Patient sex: M
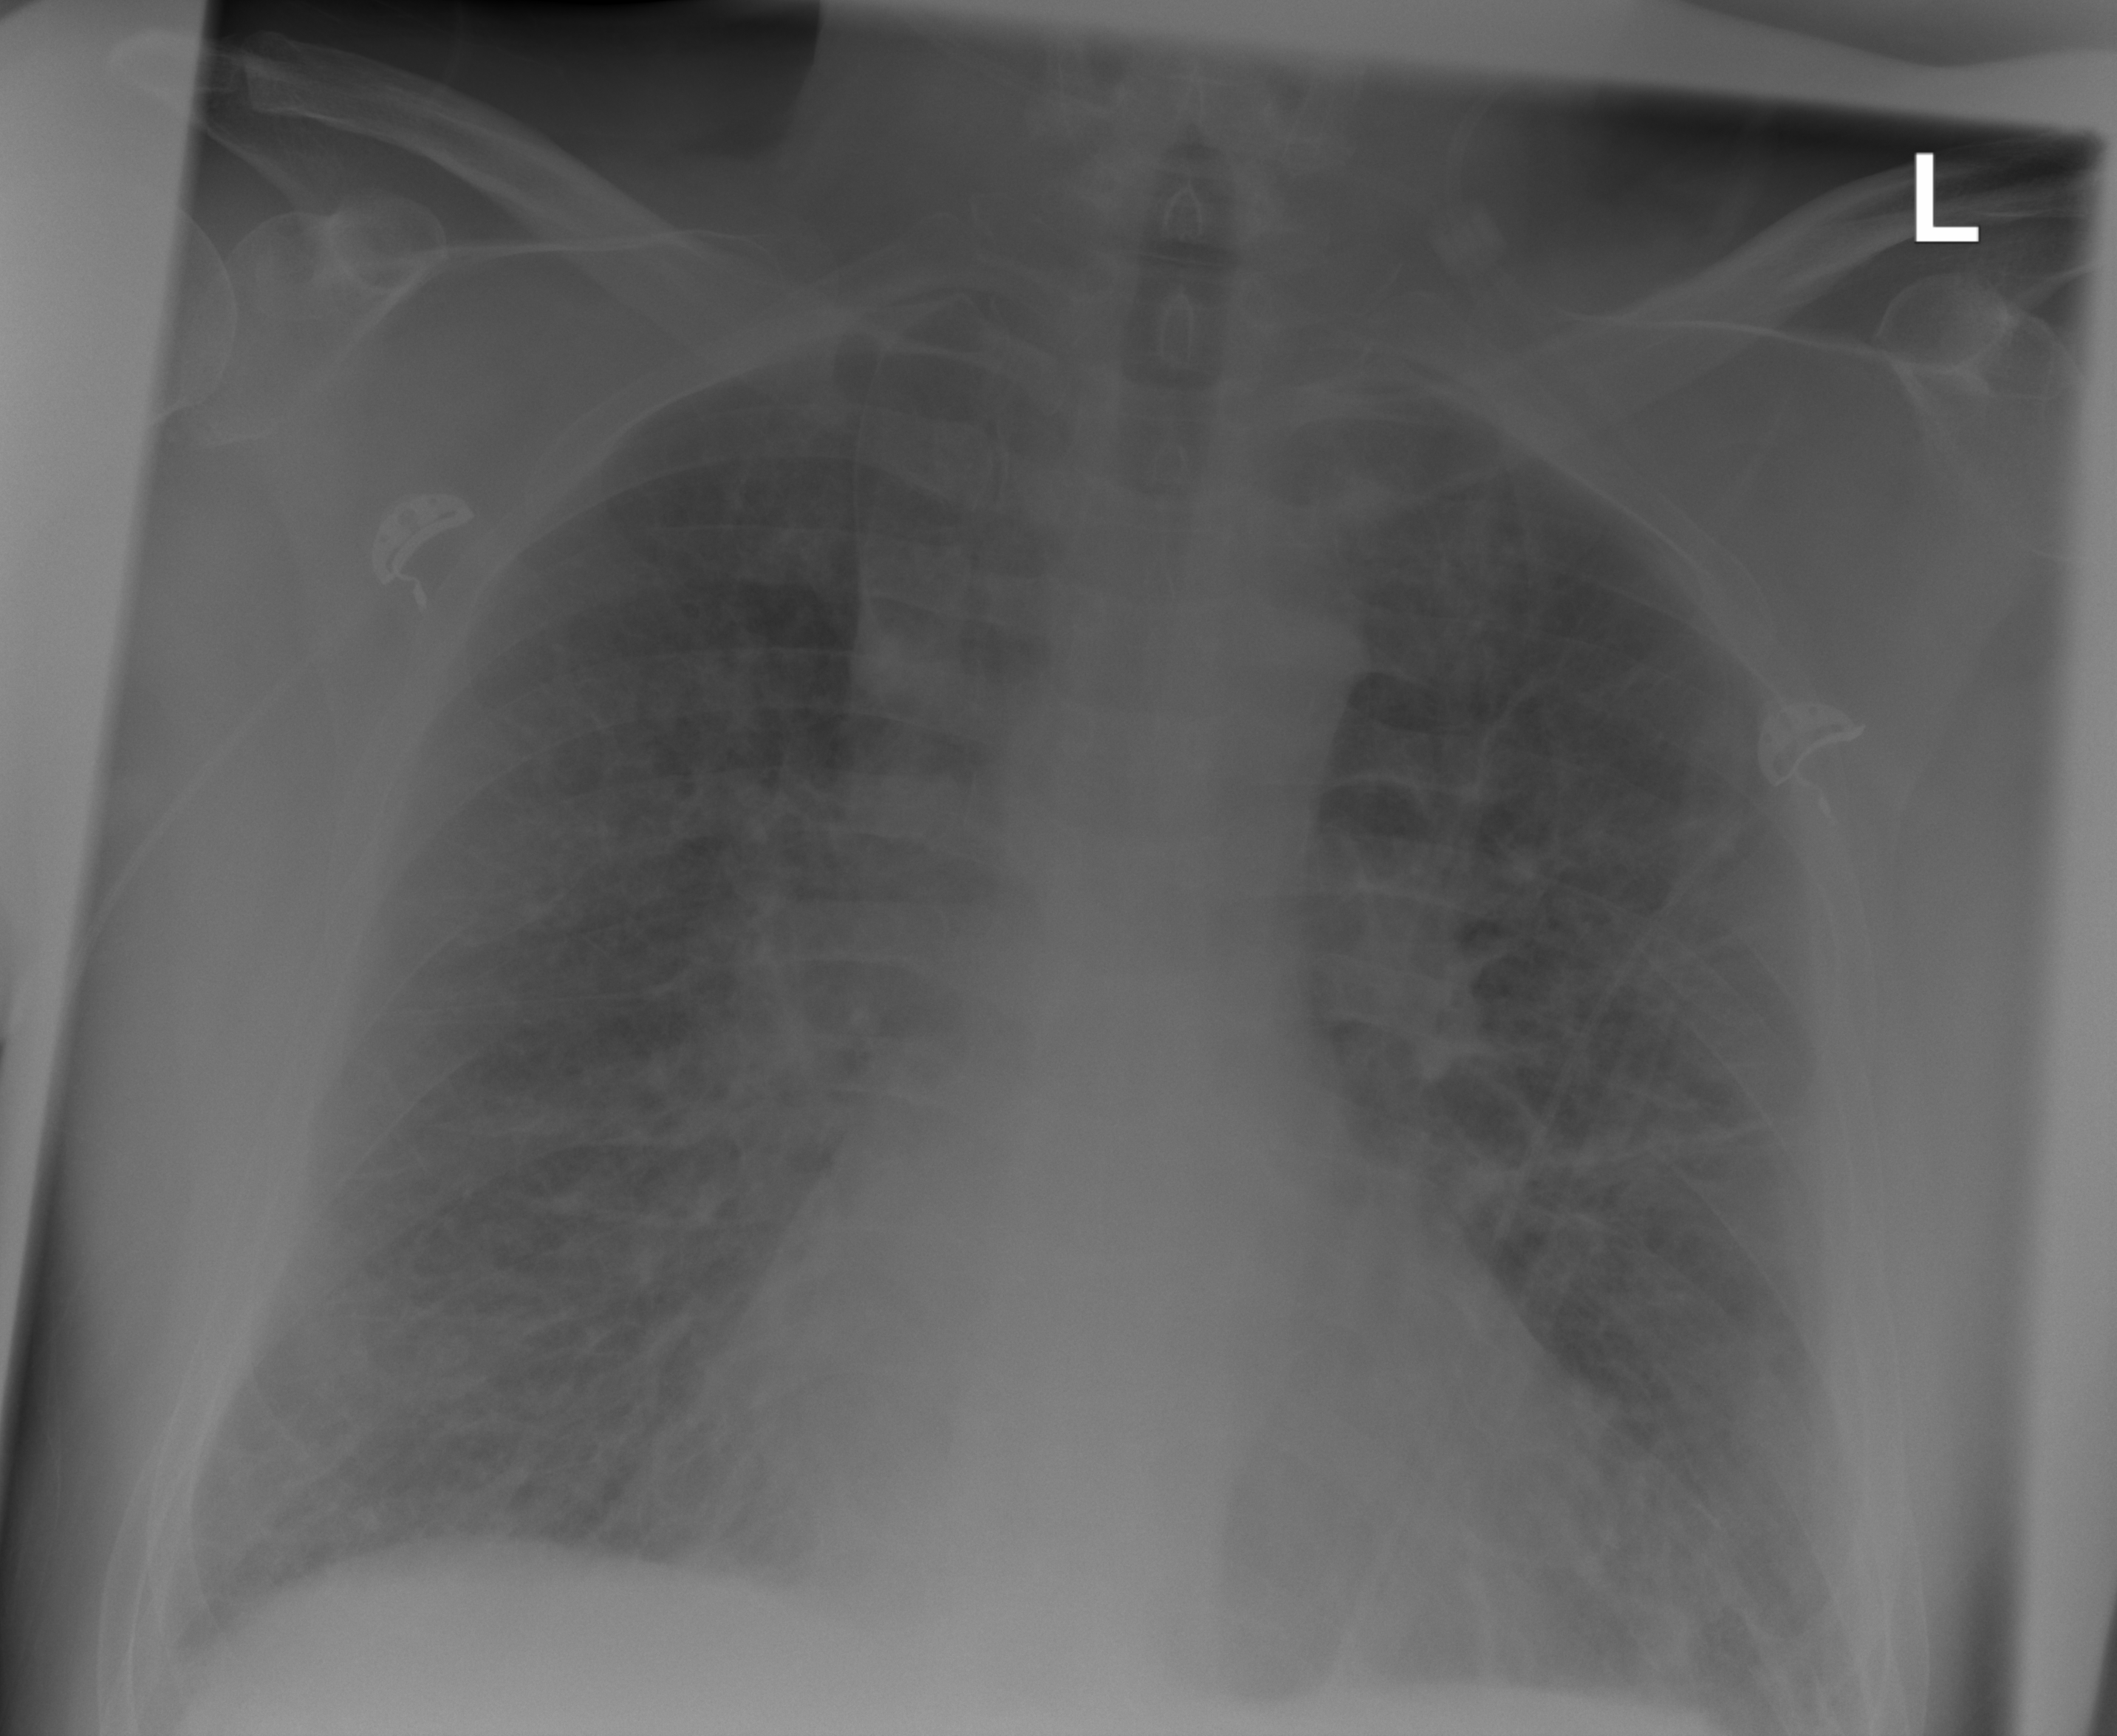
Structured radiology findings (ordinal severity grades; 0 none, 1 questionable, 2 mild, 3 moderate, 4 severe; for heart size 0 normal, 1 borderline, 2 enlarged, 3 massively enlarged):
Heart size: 2
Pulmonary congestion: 2
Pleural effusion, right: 0
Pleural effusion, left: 0
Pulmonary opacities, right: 2
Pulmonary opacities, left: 2
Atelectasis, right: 0
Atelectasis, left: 2